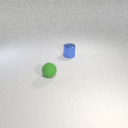
small blue metal cylinder to the right of small green rubber sphere